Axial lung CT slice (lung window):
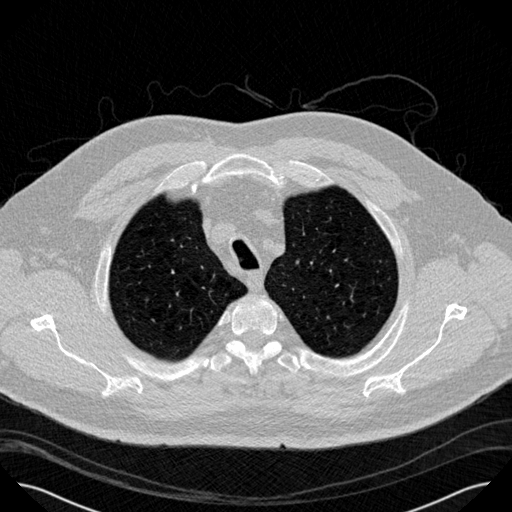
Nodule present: no